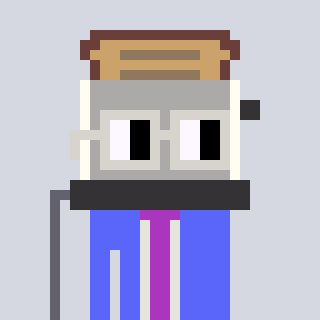
a pixel art character with square light gray glasses, a toaster-shaped head and a purple-colored body on a cool background